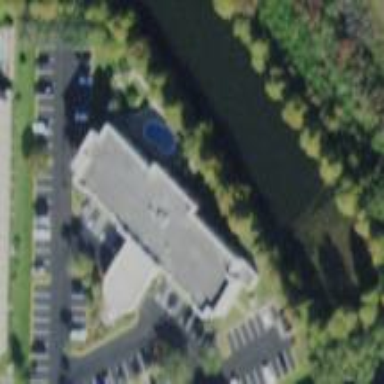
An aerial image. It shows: Hotel building.